Field crop: maize
Growth stage: 2
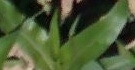
Species: maize